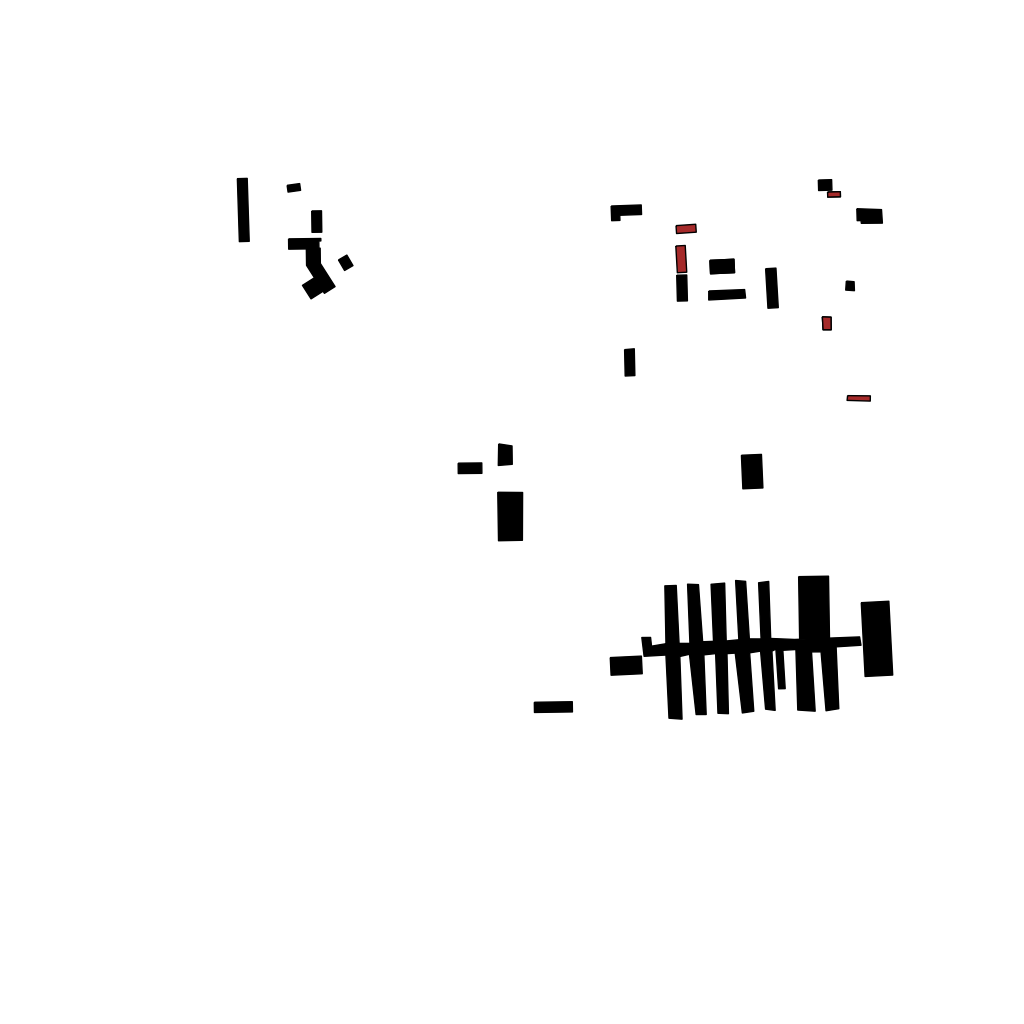
Tags: overhead vector_map, agriculture, industrial, recreation, residential, individual_rise, low_rise, density_1, Building, Facility, 1.0 km²